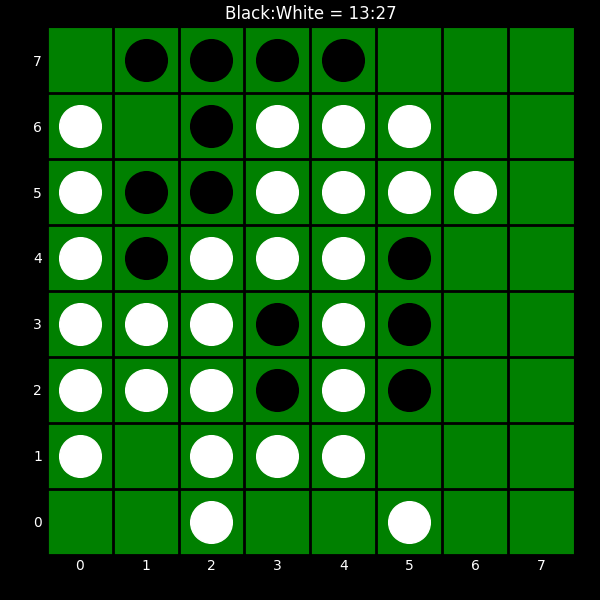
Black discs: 13
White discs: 27